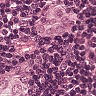
Metastatic tissue present: yes